Interaction volume radius: 5 \u00c5
Interaction volume height: 40 \u00c5
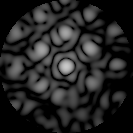
Disorder parameter: 0.4826